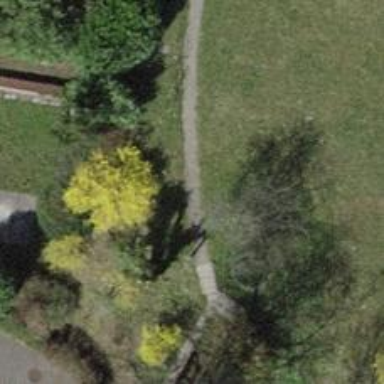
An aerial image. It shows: Path made of paving stones.